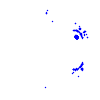
Particle: electron